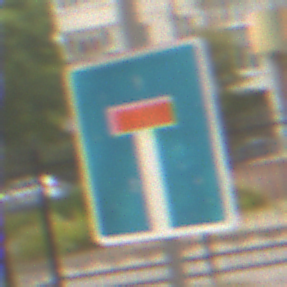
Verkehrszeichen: Sackgasse
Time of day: MorningAfternoon
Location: Outdoor (Urban)
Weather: Overcast
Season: NotSpecified
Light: Natural